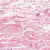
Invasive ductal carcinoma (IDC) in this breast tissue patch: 0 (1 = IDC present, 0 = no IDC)